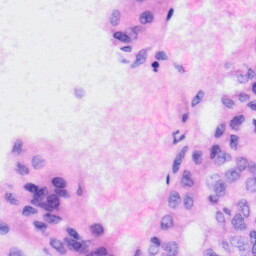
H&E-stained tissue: Liver